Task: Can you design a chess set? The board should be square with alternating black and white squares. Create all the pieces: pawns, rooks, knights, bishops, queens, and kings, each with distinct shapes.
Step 2604:
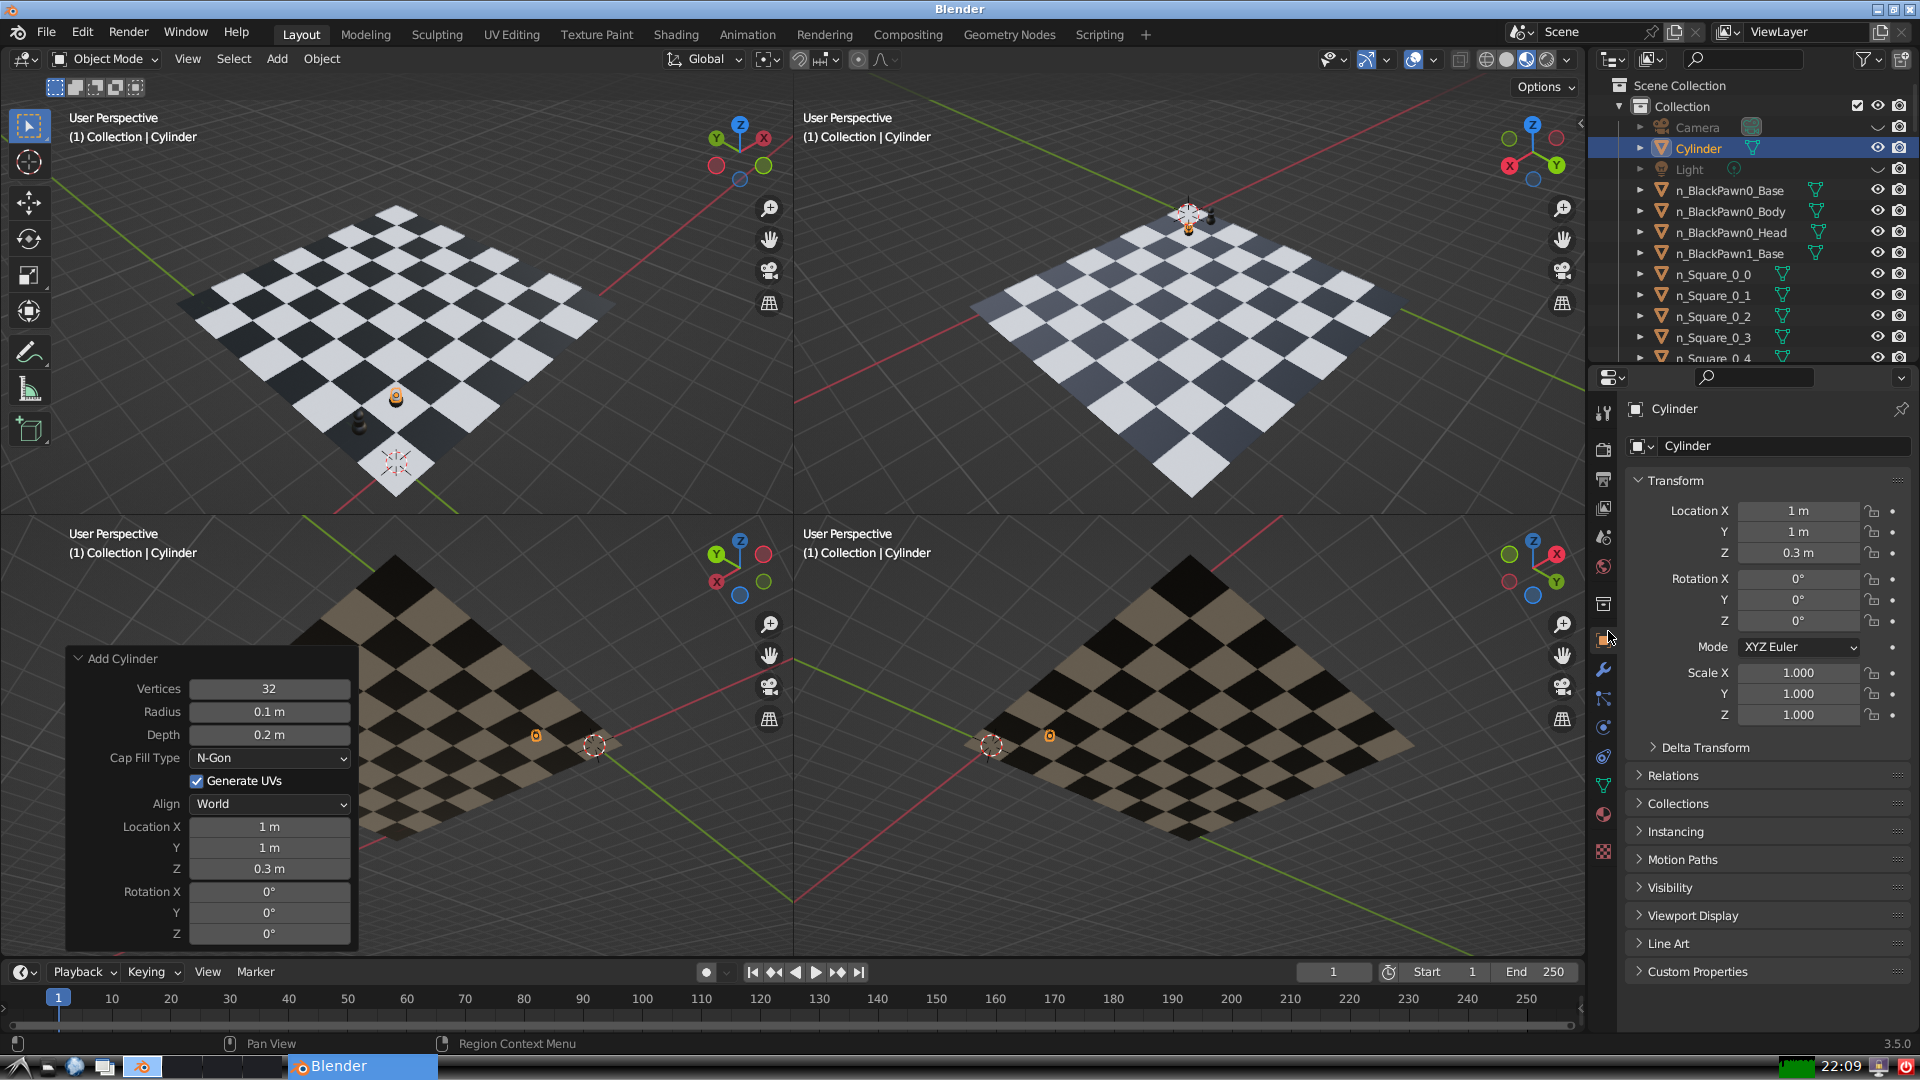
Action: {"mouse_move": [1732, 445]}